Interaction volume radius: 10 \u00c5
Interaction volume height: 15 \u00c5
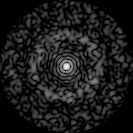
Disorder parameter: 0.8479